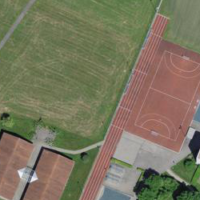
EUNIS habitat code: 53
Species observed at this site:
Pica pica